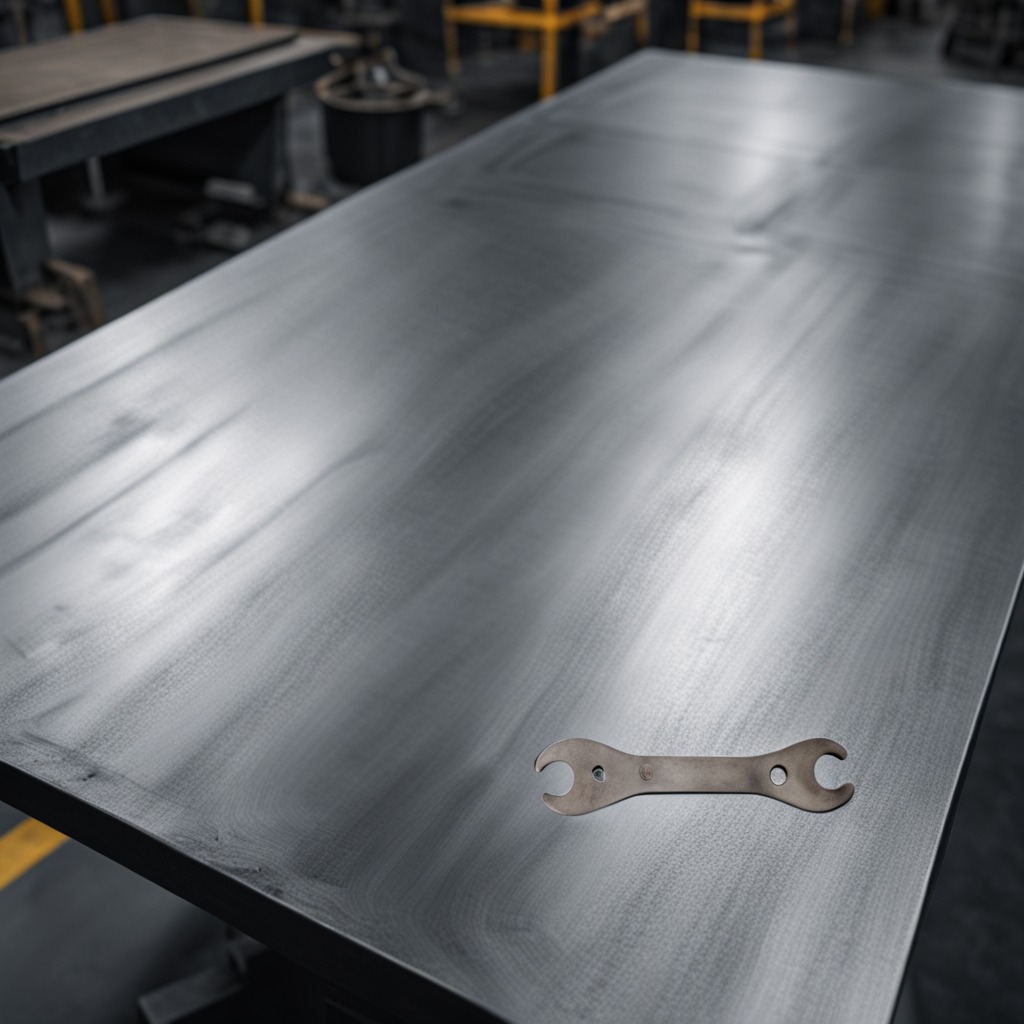
An wrench is lying on a cold steel table in a mining workshop gritty textures.